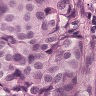
Metastatic tissue present: yes